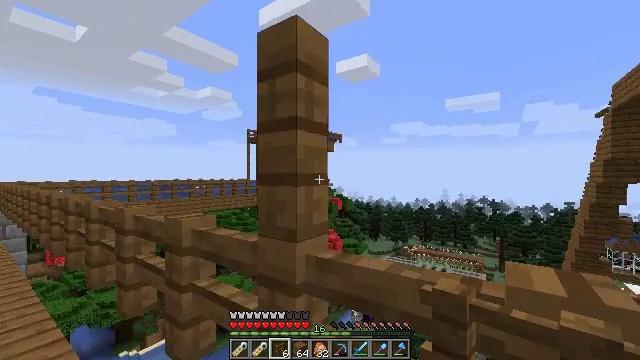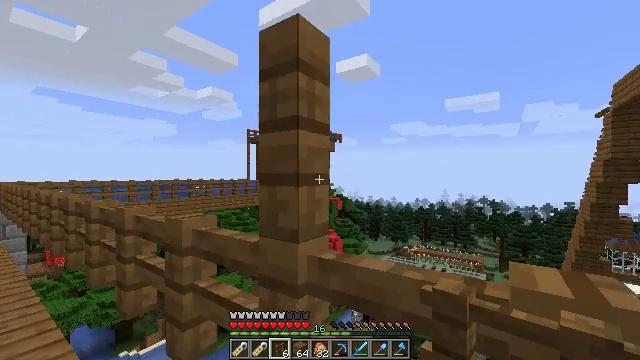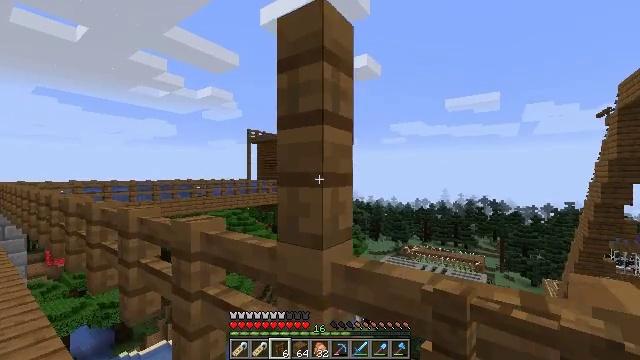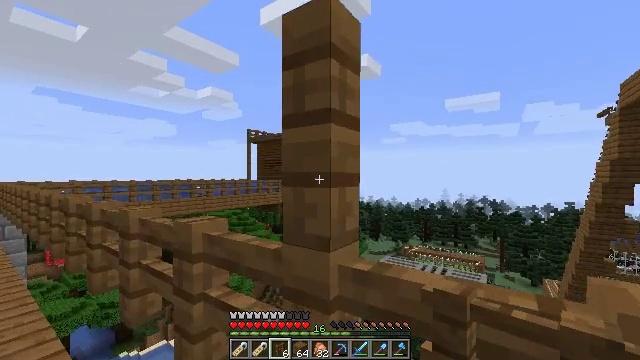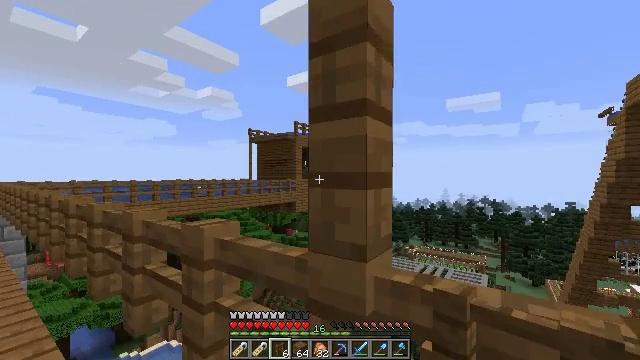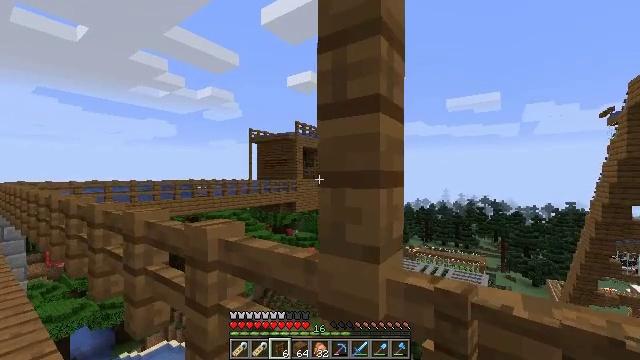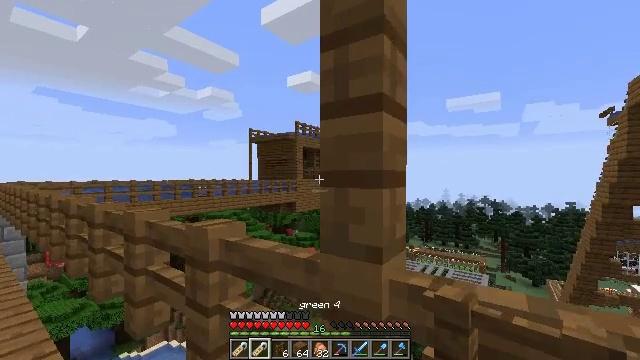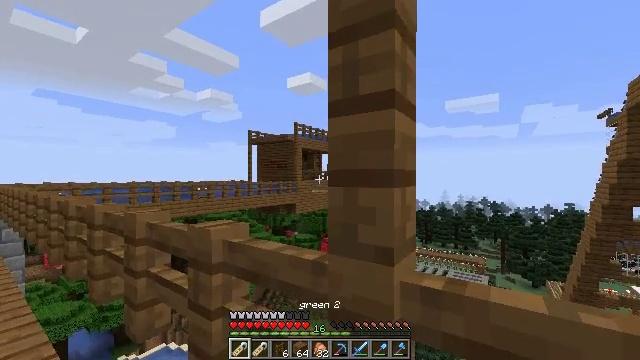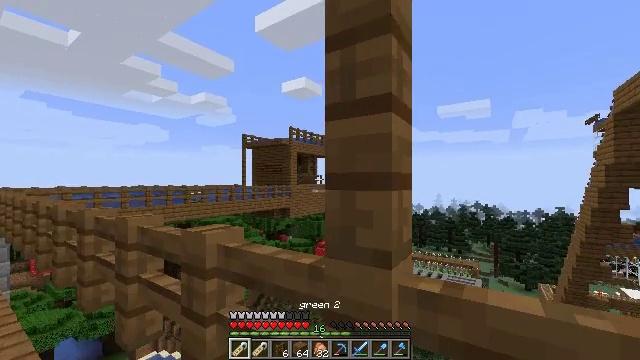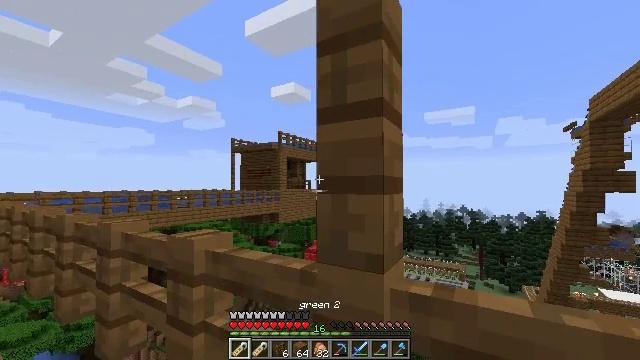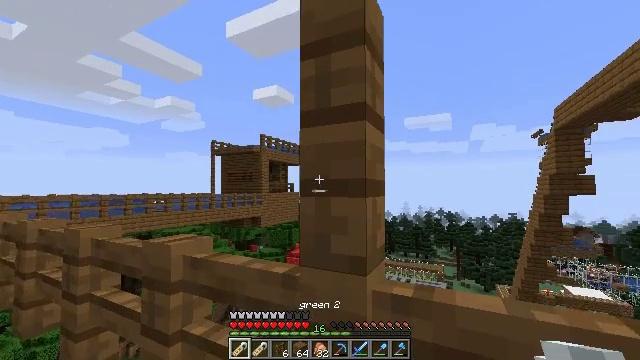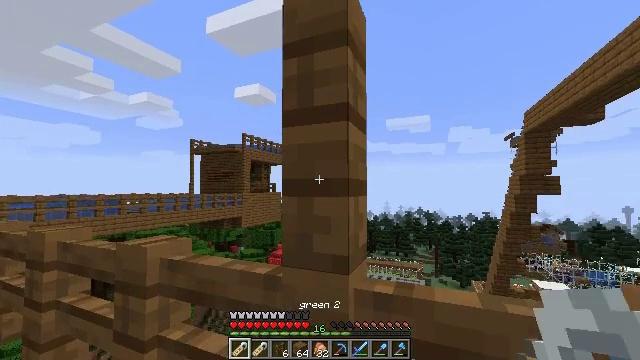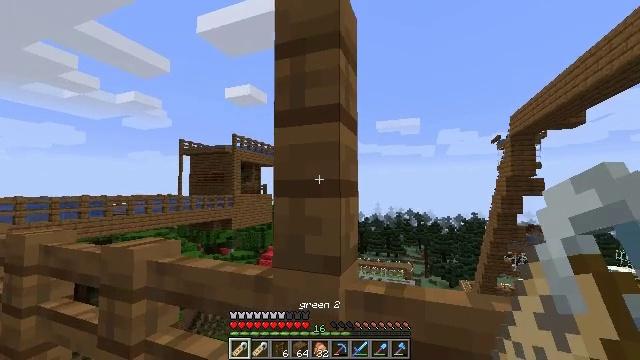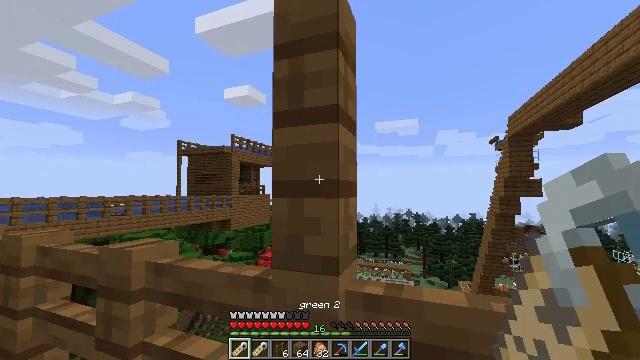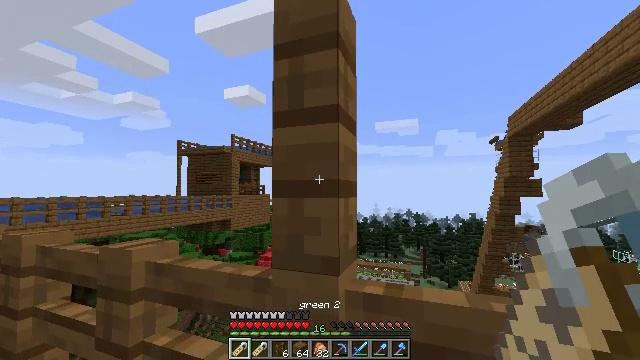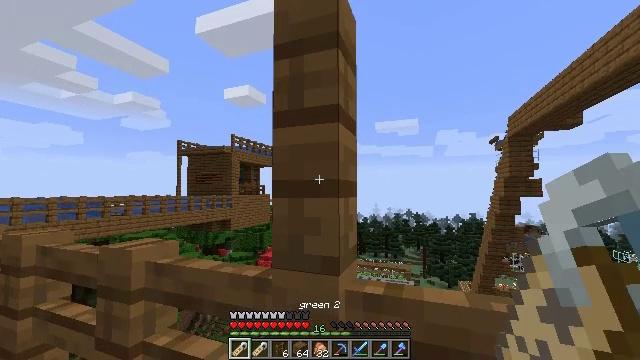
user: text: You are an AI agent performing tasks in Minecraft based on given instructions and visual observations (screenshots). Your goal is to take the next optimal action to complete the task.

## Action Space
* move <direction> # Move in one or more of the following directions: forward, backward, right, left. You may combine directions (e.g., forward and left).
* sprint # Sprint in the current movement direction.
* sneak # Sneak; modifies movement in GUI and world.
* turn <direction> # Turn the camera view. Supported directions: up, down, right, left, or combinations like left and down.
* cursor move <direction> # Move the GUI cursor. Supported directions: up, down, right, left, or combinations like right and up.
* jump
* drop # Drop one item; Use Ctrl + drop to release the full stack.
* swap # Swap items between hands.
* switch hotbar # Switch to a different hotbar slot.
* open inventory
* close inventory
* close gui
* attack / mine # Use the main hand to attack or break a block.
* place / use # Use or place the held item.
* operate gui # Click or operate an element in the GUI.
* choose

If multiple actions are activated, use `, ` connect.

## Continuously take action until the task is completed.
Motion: motion action
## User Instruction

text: Reclaim the spruce fence for reuse.
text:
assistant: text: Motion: move forward and move left, sneak
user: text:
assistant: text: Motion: move forward and move left, sneak
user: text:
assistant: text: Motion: move forward and move left, sneak
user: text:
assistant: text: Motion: move forward and move left, sneak
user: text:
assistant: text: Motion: sneak
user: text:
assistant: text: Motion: sneak
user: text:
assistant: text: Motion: sneak
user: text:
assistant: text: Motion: sneak, turn right
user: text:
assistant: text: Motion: sneak, turn right and up
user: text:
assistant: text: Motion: sneak, turn right
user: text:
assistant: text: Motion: sneak, turn right
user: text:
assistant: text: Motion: sneak, turn right
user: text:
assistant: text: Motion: sneak
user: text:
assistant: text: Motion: sneak
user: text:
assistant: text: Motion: sneak
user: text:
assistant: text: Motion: sneak
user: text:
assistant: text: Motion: sneak
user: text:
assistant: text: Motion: sneak
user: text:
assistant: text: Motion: sneak
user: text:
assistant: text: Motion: sneak
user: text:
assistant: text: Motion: sneak
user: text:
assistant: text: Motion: sneak
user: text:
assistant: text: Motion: sneak
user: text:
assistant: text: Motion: sneak
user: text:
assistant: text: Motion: sneak
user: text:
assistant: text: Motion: sneak
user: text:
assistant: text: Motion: sneak
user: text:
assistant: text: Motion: sneak
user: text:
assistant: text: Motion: sneak
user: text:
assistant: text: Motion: sneak